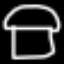
Label: mushroom